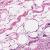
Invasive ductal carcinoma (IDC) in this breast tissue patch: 0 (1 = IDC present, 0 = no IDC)